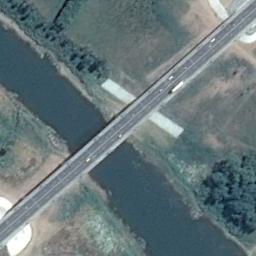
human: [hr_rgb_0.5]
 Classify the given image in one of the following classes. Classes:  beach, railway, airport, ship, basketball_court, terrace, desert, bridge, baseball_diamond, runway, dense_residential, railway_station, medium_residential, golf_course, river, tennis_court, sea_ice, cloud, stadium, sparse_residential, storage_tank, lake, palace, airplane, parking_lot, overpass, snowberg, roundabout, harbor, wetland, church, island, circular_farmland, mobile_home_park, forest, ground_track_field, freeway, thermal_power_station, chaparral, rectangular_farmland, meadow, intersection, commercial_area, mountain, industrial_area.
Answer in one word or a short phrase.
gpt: bridge